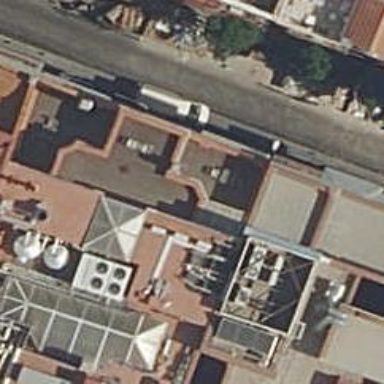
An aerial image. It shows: Part of building.